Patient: sex M, age 57
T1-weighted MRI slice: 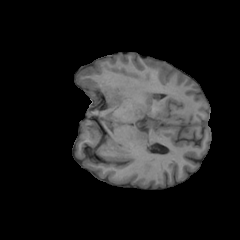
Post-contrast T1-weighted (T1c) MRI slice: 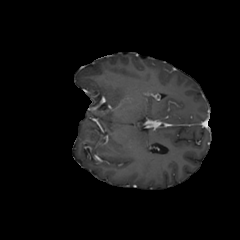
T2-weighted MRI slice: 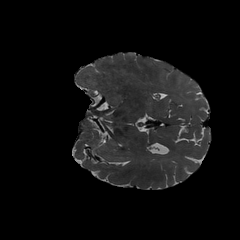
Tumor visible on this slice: no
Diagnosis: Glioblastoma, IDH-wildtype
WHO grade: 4